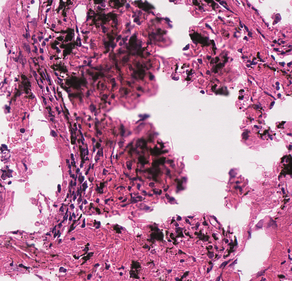
Tumor epithelial tissue: no
Tumor-associated stroma tissue: yes
Normal tissue: no